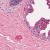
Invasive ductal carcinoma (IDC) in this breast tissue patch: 0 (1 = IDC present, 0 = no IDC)